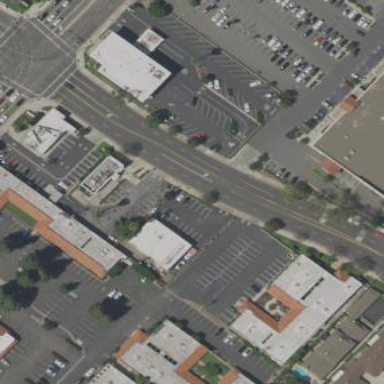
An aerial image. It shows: Commercial area.